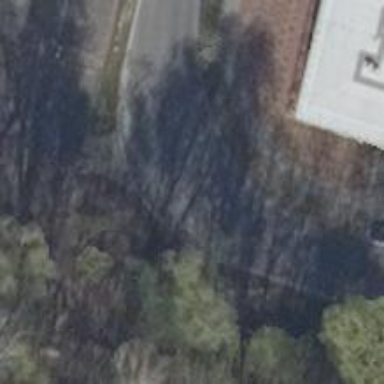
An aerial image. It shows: Tertiary road with asphalt surface.